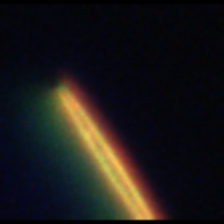
Taxon: Pennate
Group: Diatoms